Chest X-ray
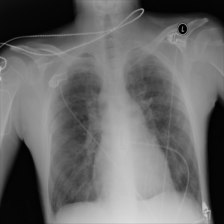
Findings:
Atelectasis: negative
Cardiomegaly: negative
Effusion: negative
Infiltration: negative
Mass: negative
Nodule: negative
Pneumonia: negative
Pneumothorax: negative
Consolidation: negative
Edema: negative
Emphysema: negative
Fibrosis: negative
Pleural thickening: negative
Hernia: negative